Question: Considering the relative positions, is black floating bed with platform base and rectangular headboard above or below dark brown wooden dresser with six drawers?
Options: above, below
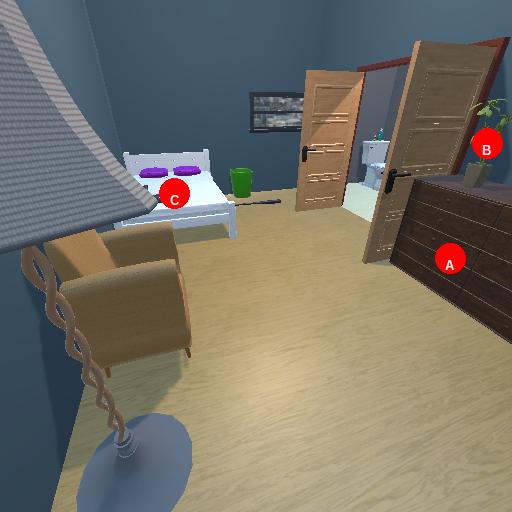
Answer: above